Interaction volume radius: 5 \u00c5
Interaction volume height: 25 \u00c5
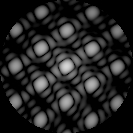
Disorder parameter: 0.05907